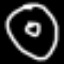
Label: donut